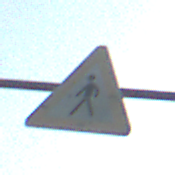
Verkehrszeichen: FussgaengerRechts
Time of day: MorningAfternoon
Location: Outdoor (Special)
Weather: Clear
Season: NotSpecified
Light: Natural